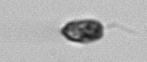
Label: flagellate